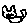
Label: cat